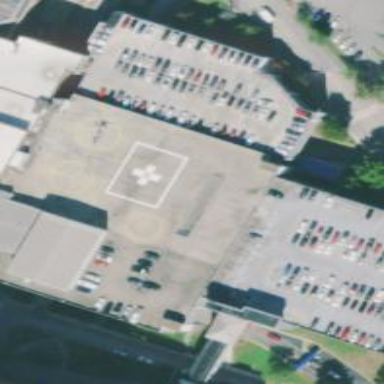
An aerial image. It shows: Image showing helipad at airport.